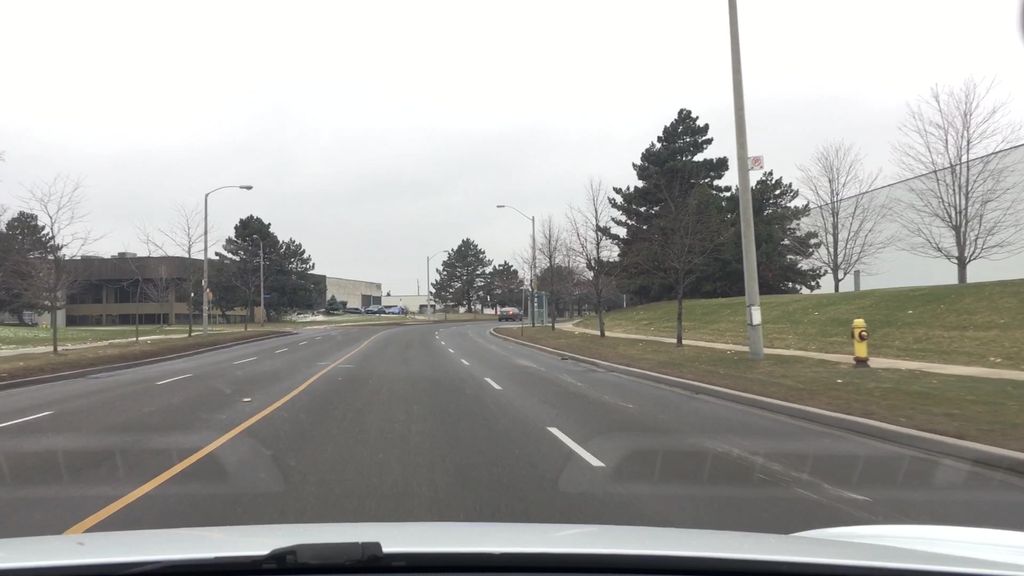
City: toronto